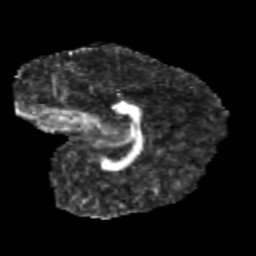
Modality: FA
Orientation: sagittal
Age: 11
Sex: female
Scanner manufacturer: siemens
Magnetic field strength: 3 T
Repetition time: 3.8 s
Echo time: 0.07 s